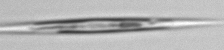
Label: Calciosolenia_brasiliensis